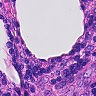
Metastatic tissue present: no